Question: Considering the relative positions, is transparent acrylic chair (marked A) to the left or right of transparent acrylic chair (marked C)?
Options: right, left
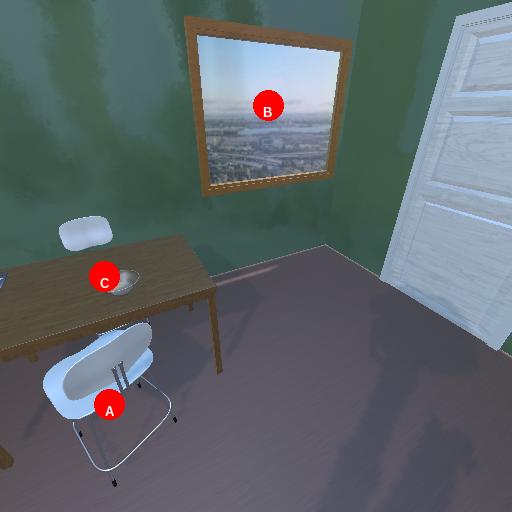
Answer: right